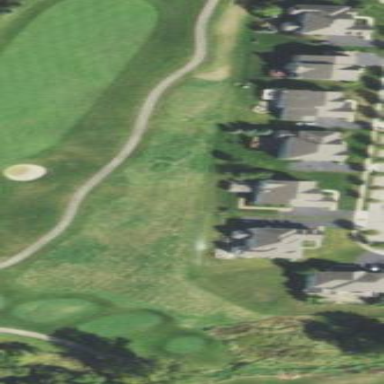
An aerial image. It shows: Rough grassy area used for golf.